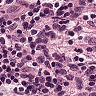
Metastatic tissue present: no